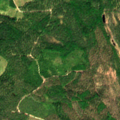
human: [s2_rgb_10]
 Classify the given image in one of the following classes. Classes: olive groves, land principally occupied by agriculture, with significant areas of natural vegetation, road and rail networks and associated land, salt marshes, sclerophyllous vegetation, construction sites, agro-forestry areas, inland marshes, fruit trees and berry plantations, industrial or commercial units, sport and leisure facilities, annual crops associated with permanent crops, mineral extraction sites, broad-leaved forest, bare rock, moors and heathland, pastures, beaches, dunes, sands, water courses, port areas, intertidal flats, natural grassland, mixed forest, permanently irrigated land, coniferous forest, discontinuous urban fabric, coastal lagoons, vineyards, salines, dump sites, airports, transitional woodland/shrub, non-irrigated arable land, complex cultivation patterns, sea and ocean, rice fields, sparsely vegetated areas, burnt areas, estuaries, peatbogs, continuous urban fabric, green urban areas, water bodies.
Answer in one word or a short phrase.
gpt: coniferous forest, mixed forest